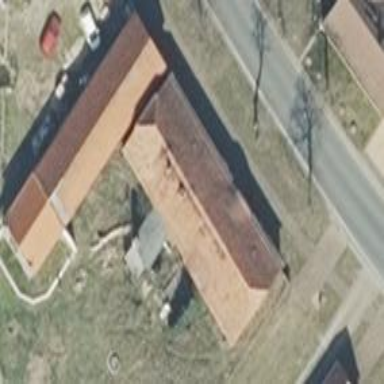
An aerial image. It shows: Beige house with red half-hipped roof made of roof tiles.